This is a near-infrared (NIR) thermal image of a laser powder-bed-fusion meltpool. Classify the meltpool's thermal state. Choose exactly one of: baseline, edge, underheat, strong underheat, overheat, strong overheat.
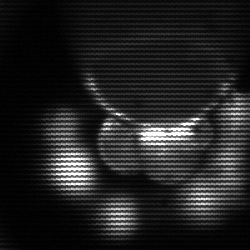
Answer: edge